Question: I want to get predictive search suggestions in a drop-down menu, Google-style. I found Elasticsearch would be the way to go (is it?), however I am facing some problems while implementing it to my Rails app (running on Heroku, but that is not the problem - atleast not yet :).
My app is pretty straightforward. I have a model, view and controller for a "space", which resembles a room or a building in a campus. The database structure is really simple, it contains one table ("spaces") with details like name, code, address. I'd like any of these to be searchable.
I tried to implement Elasticsearch by this guide: <URL>
So at the moment I have basically done step 4, but it does not work. These are my pieces of code, representing the parts that the guide told me to do (forgive the bad indentation):
'''
<%= form_tag({controller: "spaces", action: "show"}, method: "get", id: 'searchbox', class: "nifty_form") do %>
<%= label_tag(:q, "Search for a building or a room:") %>
...
<%= text_field_tag(:q, params[:q]) %>
'''
'''
resources :spaces
resource :space, only: [:show]
'''
'''
require 'elasticsearch/model'
class Space < ActiveRecord::Base
include Elasticsearch::Model
include Elasticsearch::Model::Callbacks
end
Space.import
'''
'''
def show
if params[:q].present?
@space = Space.search(params[:q].split.join(' AND '))
else
@space = []
end
end
'''
The error is:

Help is appreciated!
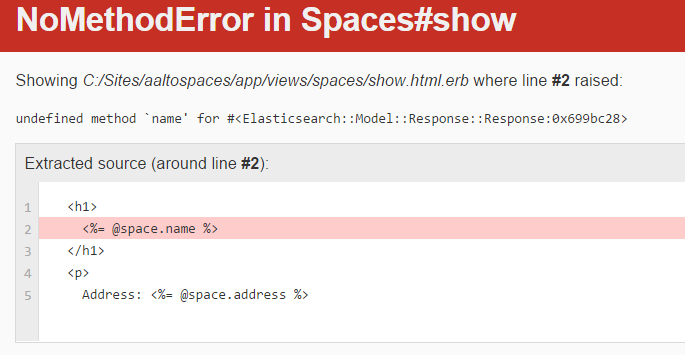
Answer: According to what I found on elasticsearch-model's gem github page, the problem is you are calling 'name' method on Elasticsearch Response object. You should call it on result documents.
Docs say:
'''
response = Article.search 'fox dogs'
response.results.first._source.title # => "Quick brown fox"
'''
so in your case it will be:
'''
response = Space.search(params[:q].split.join(' AND '))
@space = response.results.first._source
'''